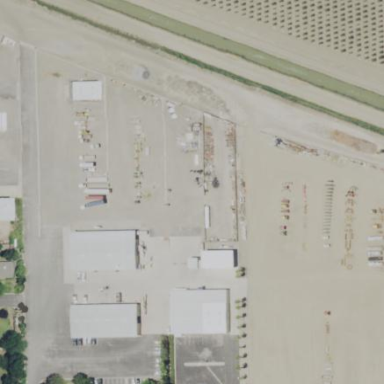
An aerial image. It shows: Commercial area.